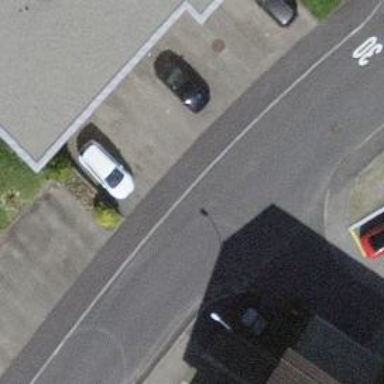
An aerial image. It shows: Residential road with asphalt surface. There are separate sidewalks on both sides of the road.